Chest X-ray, PA view. Patient: 24 years old, sex F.
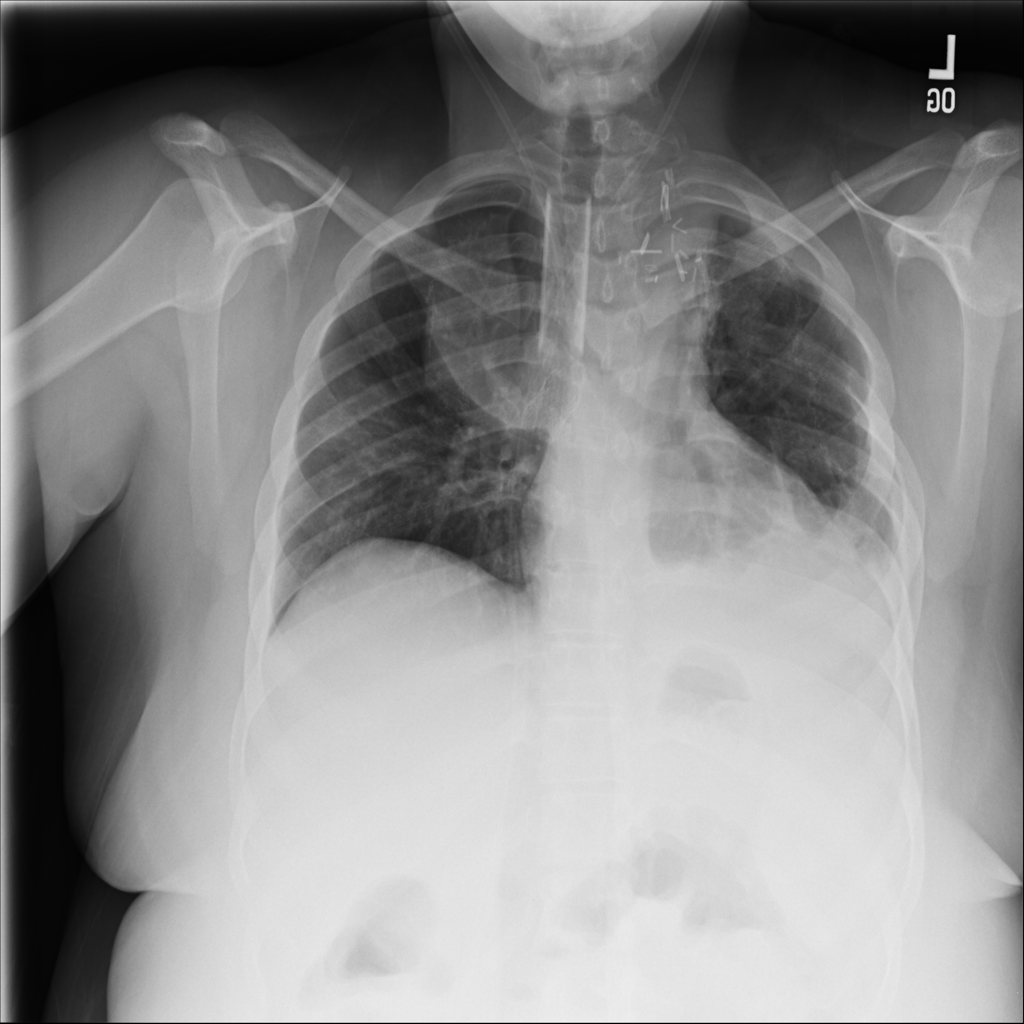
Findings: Effusion, Mass